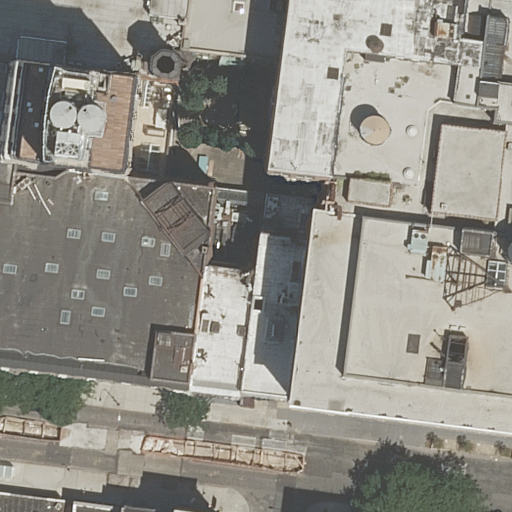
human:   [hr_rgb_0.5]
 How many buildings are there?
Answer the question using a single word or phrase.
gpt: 12

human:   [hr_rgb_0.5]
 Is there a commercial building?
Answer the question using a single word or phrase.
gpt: no

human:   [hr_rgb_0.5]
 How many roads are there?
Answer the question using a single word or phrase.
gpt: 3

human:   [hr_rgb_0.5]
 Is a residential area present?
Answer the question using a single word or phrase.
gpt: yes

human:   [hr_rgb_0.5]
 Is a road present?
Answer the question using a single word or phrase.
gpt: yes

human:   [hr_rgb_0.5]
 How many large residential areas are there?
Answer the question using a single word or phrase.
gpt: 1

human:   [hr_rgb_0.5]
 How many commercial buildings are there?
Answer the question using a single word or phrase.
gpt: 0

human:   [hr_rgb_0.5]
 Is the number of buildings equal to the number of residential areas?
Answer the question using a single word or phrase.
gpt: no

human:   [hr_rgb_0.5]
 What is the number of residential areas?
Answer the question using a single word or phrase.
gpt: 1

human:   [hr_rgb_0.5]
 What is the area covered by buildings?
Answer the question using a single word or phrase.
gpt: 2383m2

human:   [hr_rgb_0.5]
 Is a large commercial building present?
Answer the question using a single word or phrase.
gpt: no

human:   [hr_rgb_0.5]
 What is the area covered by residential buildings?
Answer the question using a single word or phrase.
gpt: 2271m2

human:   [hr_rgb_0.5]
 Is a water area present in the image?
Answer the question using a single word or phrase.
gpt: no

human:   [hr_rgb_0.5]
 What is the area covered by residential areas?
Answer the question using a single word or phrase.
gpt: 10612m2

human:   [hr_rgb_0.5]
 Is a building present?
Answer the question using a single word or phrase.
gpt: yes

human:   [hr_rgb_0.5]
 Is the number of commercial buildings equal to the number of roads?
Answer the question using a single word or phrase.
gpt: no

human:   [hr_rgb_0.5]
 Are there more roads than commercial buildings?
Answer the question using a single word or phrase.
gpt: yes

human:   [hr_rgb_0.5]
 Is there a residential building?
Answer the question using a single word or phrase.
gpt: yes

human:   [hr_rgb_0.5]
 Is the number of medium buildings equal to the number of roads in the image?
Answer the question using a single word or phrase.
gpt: no

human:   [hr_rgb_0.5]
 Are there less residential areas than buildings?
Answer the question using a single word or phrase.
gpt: yes

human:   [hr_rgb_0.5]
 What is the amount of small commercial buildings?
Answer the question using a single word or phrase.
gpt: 0

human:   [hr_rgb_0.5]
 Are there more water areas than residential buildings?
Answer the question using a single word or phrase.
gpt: no

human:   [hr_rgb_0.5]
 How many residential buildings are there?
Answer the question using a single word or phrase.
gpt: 11

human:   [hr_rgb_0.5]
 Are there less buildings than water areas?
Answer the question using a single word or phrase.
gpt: no

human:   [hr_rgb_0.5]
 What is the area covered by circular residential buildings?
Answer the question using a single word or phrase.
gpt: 0m2

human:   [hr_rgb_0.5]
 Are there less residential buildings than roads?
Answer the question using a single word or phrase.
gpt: no

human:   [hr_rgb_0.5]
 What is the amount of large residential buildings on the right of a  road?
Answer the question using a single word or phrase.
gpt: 0

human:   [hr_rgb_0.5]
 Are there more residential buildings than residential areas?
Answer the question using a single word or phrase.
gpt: yes

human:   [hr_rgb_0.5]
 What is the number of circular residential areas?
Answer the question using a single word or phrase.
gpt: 0

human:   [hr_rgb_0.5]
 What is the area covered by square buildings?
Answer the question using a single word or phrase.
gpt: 0m2

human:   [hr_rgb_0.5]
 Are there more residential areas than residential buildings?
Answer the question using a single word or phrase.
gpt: no

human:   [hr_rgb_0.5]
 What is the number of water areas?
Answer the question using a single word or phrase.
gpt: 0

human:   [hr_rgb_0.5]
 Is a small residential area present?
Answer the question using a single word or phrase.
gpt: no

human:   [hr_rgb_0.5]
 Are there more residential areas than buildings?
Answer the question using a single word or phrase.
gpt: no

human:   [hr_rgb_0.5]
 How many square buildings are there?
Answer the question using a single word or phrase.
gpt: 0

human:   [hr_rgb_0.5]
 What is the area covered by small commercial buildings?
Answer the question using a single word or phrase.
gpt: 0m2

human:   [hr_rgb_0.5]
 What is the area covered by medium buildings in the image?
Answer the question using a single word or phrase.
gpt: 2279m2

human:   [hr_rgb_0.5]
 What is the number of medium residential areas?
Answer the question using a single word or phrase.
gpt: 0

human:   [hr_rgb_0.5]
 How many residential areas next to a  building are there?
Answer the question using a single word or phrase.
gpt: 1

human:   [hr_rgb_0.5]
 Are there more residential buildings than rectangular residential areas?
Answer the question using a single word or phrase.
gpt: yes

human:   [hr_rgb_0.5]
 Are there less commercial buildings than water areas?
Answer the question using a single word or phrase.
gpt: no

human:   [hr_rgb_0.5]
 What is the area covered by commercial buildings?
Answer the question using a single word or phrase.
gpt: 0m2

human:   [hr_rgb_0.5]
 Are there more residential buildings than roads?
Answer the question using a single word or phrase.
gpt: yes

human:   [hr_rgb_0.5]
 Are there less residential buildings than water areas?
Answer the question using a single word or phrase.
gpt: no

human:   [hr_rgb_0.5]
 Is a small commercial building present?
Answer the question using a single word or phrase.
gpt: no

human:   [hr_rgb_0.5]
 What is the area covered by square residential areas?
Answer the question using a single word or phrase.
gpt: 0m2

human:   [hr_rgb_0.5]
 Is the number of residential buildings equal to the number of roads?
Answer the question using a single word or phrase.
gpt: no

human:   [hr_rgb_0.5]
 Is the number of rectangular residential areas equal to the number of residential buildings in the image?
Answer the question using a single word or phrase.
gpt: no

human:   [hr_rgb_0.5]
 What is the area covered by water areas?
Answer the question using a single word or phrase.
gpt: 0m2

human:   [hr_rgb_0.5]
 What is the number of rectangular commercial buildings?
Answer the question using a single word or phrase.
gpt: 0

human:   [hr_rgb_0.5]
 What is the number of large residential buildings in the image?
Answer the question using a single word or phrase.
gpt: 0

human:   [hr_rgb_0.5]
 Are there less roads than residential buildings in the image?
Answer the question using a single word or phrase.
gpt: yes

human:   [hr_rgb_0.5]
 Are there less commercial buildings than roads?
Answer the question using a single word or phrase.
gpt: yes

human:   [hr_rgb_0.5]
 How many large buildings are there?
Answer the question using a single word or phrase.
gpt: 0

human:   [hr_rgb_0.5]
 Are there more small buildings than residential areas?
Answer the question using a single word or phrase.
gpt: yes

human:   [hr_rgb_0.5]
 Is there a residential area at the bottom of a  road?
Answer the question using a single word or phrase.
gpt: yes

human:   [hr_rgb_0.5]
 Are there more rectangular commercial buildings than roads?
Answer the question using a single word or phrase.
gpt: no

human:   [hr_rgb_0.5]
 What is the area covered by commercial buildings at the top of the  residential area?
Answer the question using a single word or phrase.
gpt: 0m2

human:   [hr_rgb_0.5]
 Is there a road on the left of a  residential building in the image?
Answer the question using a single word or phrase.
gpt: yes

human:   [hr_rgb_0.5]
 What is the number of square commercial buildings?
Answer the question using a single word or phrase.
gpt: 0

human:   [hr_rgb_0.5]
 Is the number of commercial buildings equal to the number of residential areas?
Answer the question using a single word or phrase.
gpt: no

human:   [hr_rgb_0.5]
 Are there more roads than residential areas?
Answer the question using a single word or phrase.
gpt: yes

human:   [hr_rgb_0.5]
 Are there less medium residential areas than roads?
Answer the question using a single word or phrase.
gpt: yes

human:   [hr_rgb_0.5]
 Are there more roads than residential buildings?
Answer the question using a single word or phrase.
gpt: no